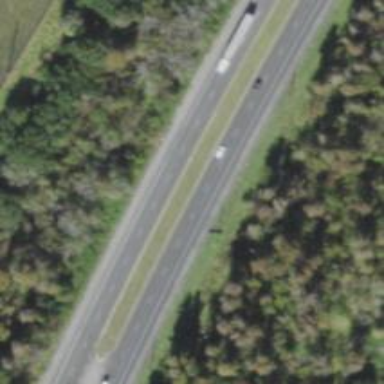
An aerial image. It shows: Asphalt trunk highway.